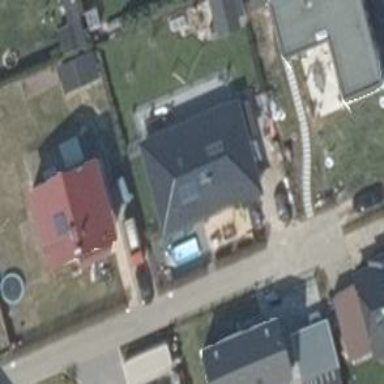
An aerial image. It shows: Detached building with hipped roof made of black roof tiles. The building itself is colored blue.